Breast ultrasound image
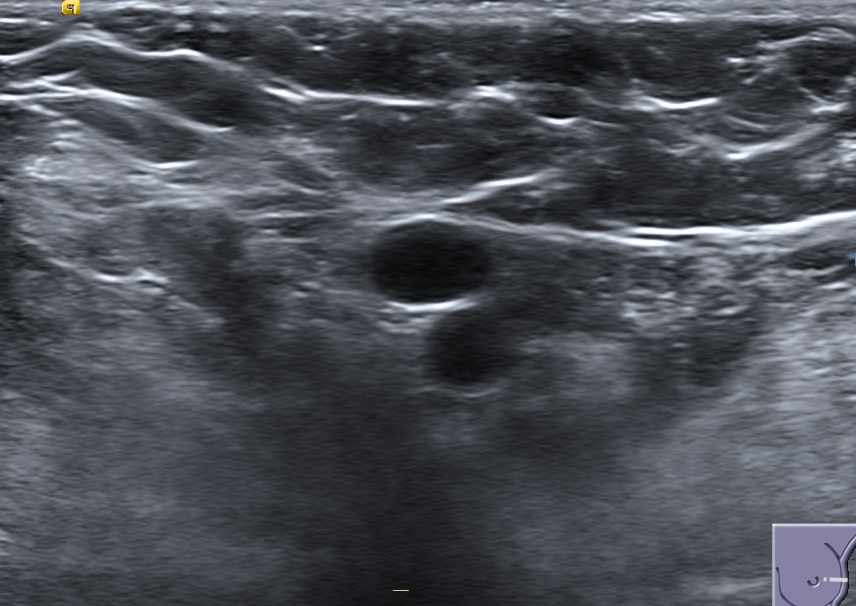
Diagnosis: benign